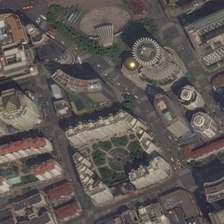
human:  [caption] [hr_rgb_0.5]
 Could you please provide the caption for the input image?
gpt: a large number of trees were planted around the building .

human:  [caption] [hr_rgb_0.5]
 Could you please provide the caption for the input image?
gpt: many tall buildings have been built on the land .

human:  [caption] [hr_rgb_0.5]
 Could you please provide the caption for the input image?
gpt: many tall buildings have been built on the land .

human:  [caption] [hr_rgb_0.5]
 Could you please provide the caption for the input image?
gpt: a large number of trees were planted around the building .

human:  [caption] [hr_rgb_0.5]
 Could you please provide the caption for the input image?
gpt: many tall buildings have been built on the land .